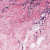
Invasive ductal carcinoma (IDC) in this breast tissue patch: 0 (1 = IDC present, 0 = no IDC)